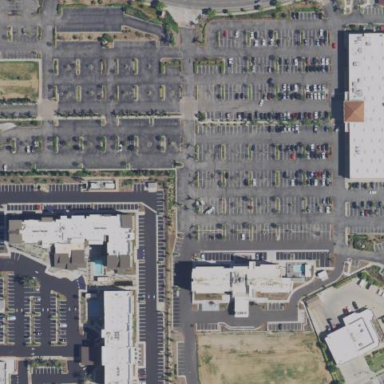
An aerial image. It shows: Retail area.